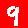
Digit: 9